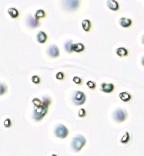
Label: Phaeocystis